Question: Can some one give me idea how to send and receive data thru one connection in multithreading.
The model look like this:

What I know is that if all three clients are sending data at the same time, "client X" will receive a merge of all received data, and "client X" can't separate that data to identify which part is from which client.
Delphi 2010, Indy, Win7.
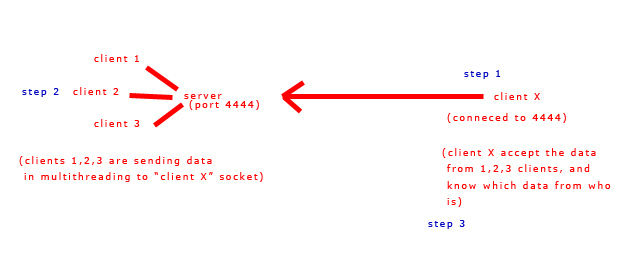
Answer: You need to implement a locking mechanism, such as a critical section or mutex, to prevent multiple threads from writing to the socket at exactly the same time.
When receiving data that is destined for multiple threads, you need to do the reading in one thread only, and have it pass on the data to the other threads as needed.
Either way, you need to frame your data so the receiver knows where one message ends and the next begins. Either be sending a message's length before sending the message contents, or by sending a unique delimiter in between messages that will never appear in the messages themselves.